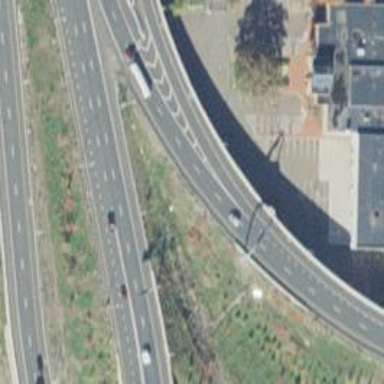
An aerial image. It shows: Asphalt motorway link.